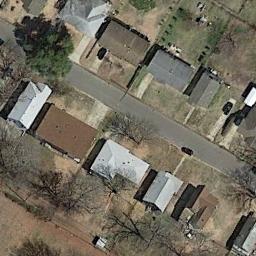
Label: medium_residential